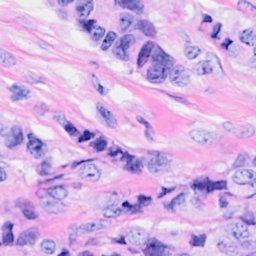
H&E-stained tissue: Breast